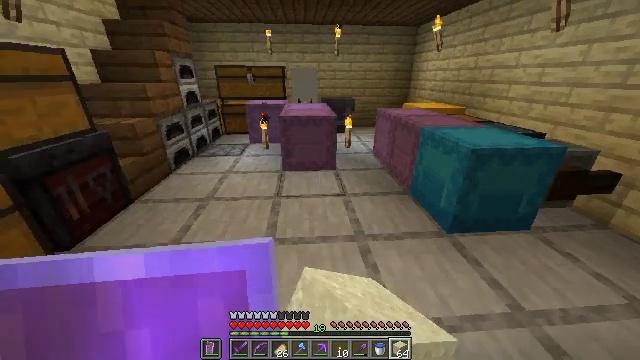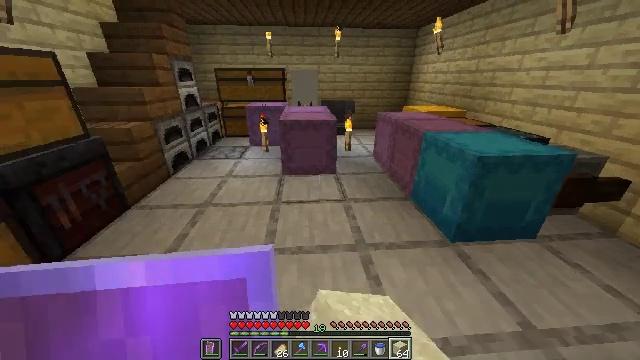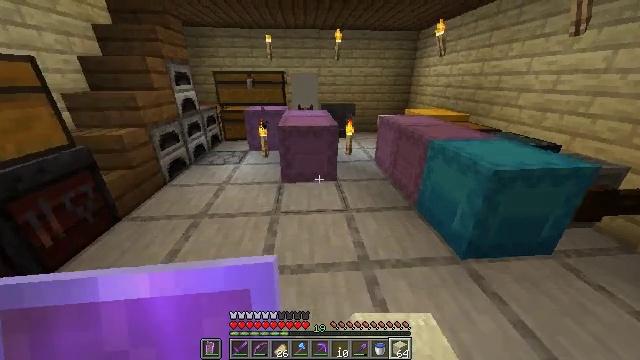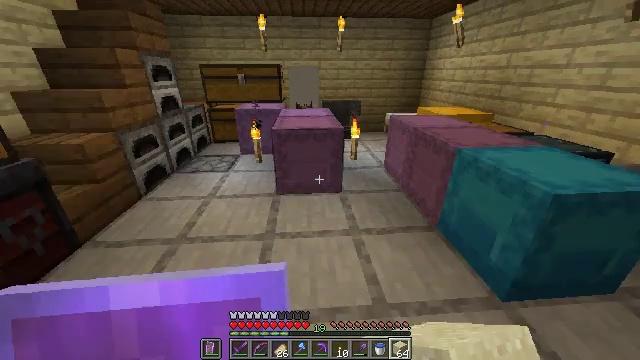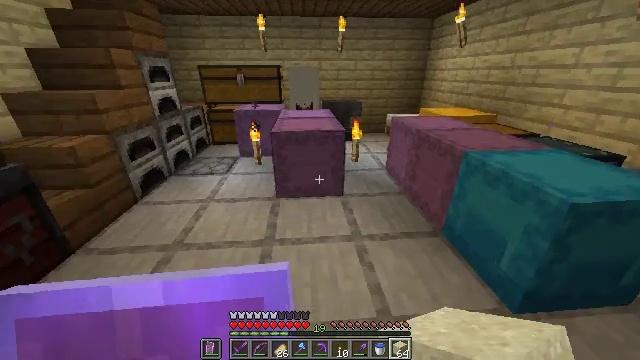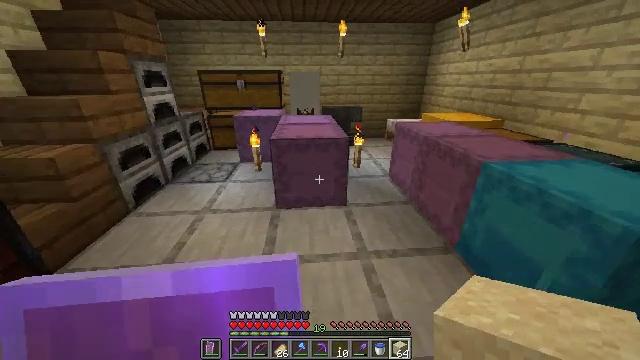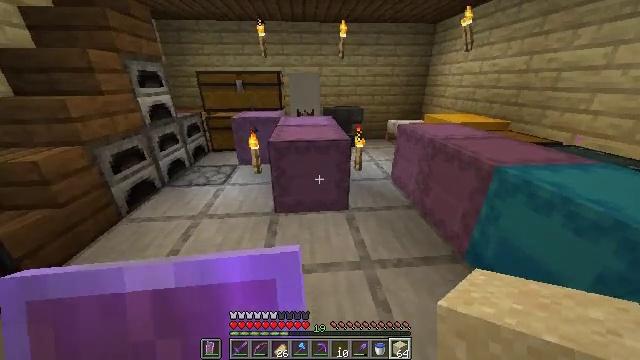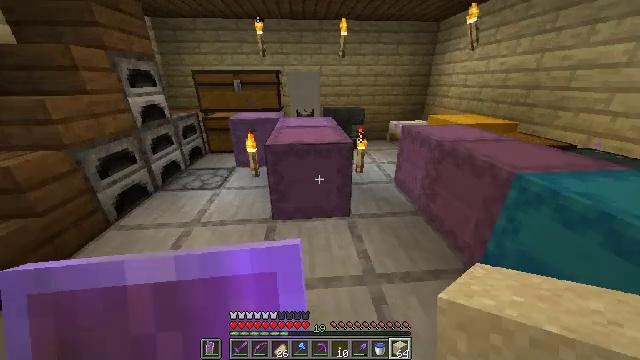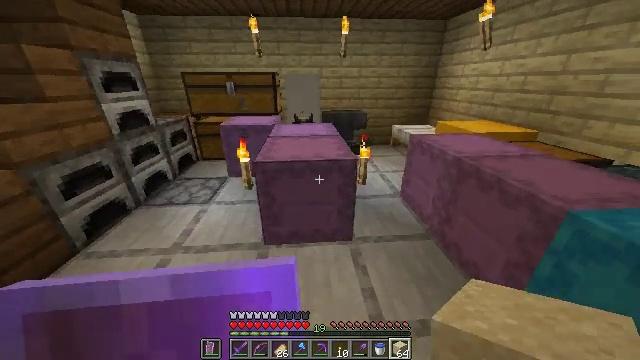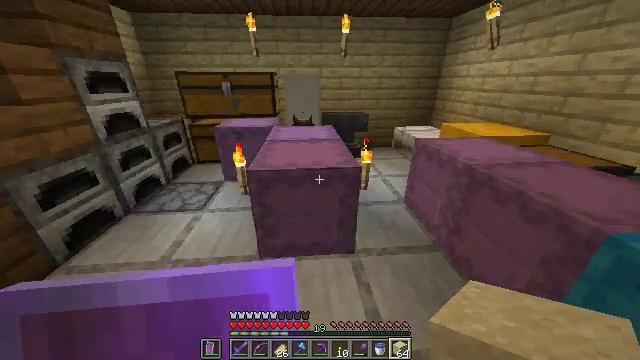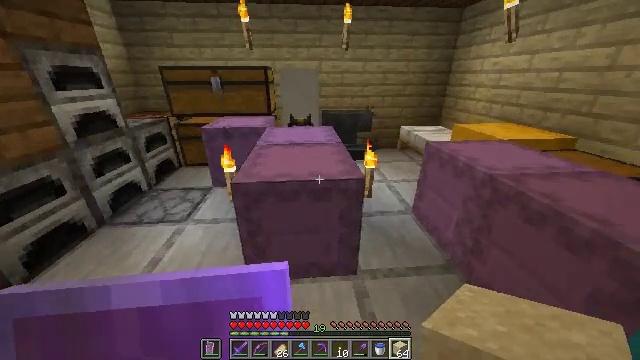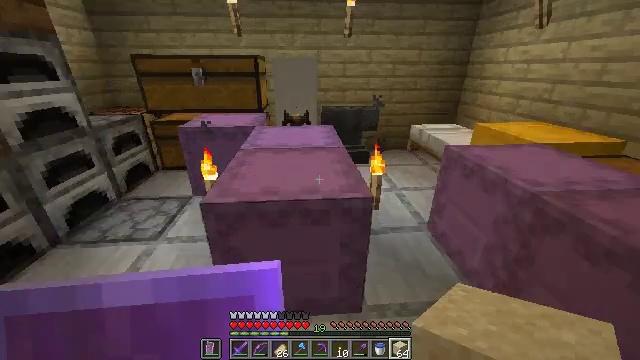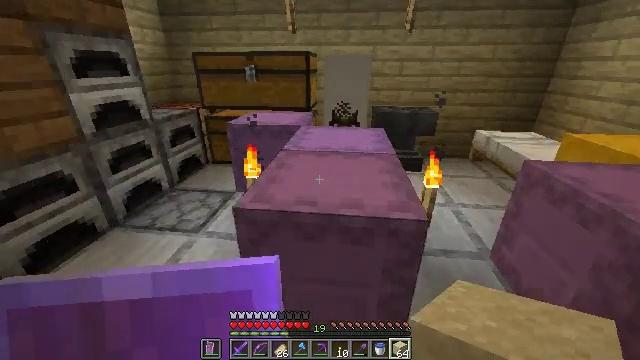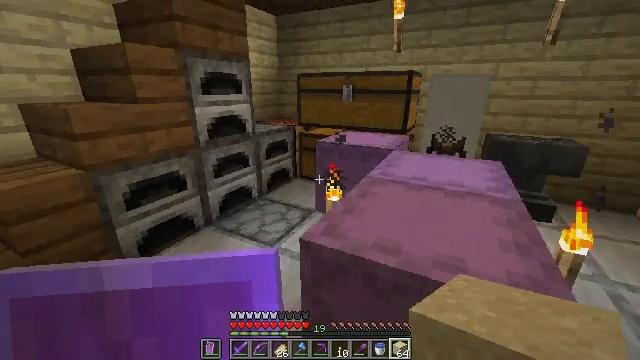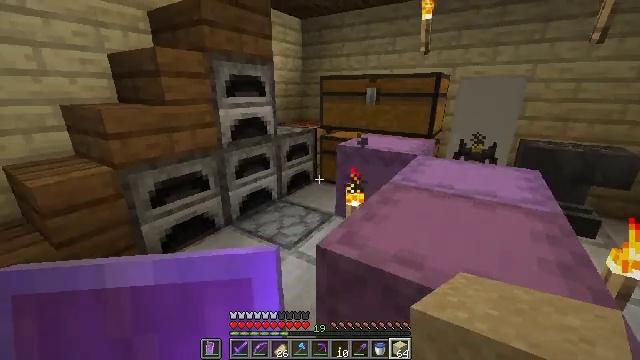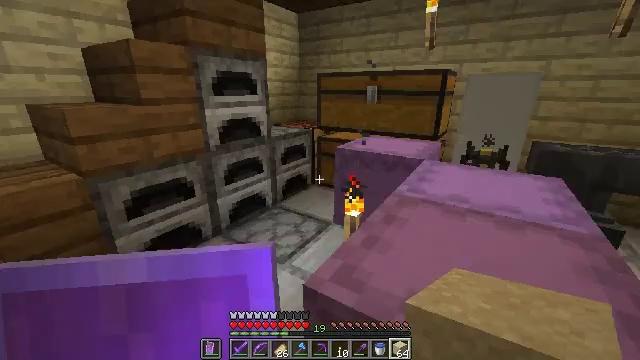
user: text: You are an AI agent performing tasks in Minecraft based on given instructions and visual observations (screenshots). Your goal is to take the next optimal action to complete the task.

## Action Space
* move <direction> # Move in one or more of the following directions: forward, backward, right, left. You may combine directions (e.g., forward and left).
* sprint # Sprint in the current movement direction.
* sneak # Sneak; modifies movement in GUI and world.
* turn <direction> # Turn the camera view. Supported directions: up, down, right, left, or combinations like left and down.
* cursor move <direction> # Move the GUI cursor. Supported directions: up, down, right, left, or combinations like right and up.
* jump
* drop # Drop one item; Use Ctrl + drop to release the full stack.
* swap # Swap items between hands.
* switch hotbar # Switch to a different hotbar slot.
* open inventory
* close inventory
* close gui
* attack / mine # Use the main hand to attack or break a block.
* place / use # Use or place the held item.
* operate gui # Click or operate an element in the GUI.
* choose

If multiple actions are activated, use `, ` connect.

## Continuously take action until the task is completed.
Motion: motion action
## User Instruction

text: Create TNT using the crafting table.
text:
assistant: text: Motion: move forward, sprint, use / place
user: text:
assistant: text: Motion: move forward, sprint
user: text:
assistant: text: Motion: move forward, sprint
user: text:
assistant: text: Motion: move forward
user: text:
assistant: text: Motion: move forward
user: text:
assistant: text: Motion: move forward
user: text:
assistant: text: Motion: move forward
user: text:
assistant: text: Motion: move forward
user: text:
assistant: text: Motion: no_op
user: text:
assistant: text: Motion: move forward
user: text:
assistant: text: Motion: move forward
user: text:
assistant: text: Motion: move forward, turn left
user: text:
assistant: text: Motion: move forward, turn left and up
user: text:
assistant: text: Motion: move forward, turn left
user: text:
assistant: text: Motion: move forward
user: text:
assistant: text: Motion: move forward
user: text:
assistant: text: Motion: move forward
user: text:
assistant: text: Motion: move forward, turn left
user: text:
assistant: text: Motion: move forward
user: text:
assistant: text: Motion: move forward
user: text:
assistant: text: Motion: move forward
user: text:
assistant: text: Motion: move forward
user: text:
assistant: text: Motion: move forward
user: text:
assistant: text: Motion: move forward
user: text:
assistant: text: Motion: move forward
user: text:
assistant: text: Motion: move forward
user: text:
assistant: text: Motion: move forward and move right
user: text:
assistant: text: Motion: move forward and move right
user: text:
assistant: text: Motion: move forward and move right, turn left
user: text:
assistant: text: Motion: move forward, turn left